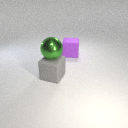
large gray rubber cube in front of large purple rubber cube